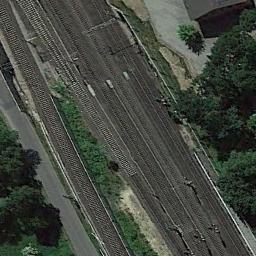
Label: railway